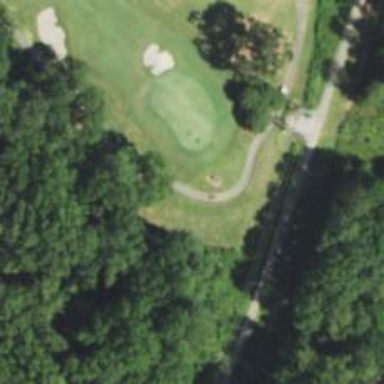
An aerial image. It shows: Path for golf carts.